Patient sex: M
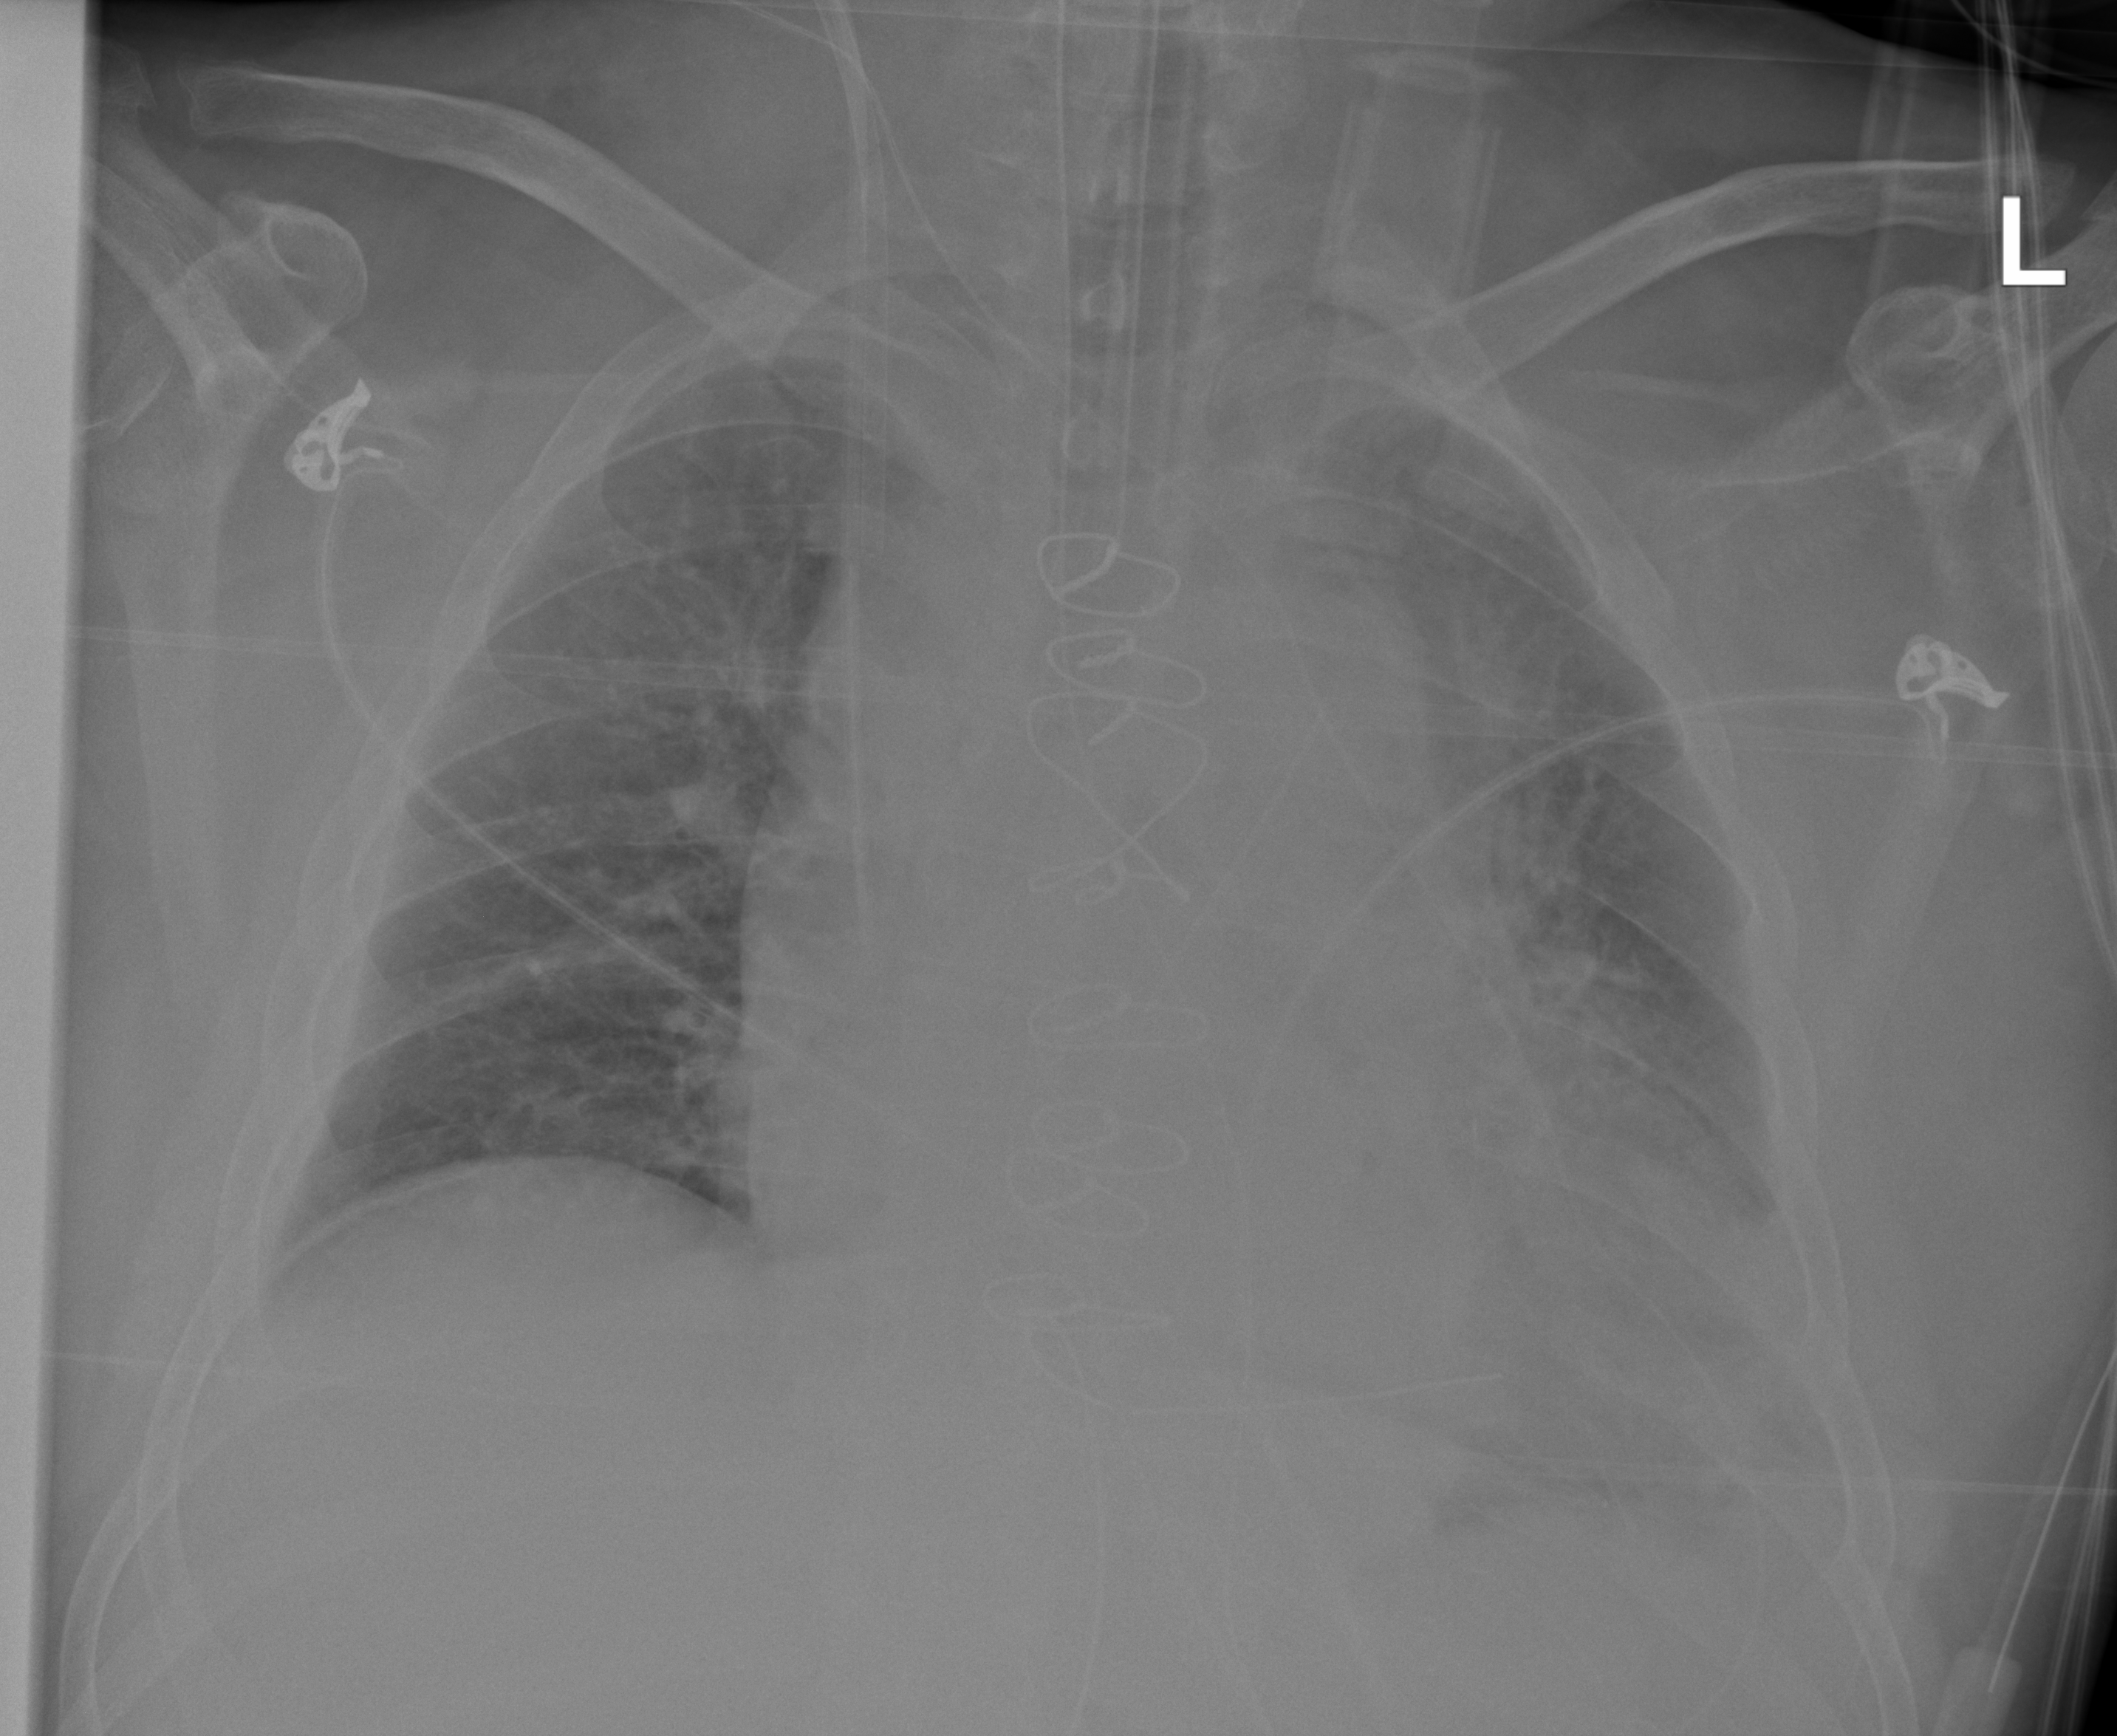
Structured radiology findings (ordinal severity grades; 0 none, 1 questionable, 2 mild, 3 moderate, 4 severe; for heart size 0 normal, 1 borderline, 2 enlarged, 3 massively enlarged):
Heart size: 2
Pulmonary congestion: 2
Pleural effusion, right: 0
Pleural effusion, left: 2
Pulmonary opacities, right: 1
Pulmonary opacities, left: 1
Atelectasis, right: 0
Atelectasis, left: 3